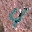
Label: 4